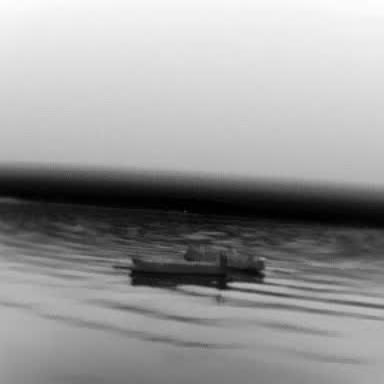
There are two objects shown in the infrared image, including a liner, and a container_ship.